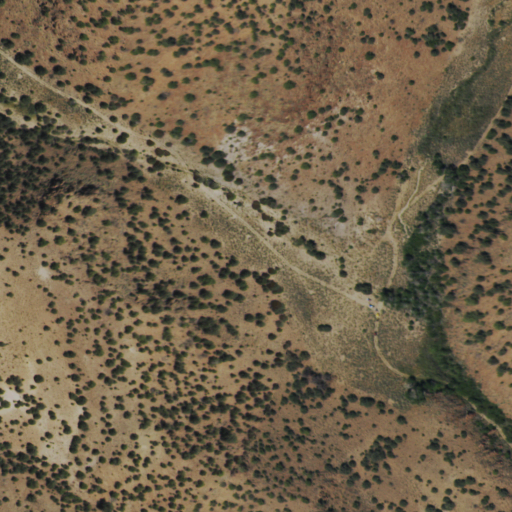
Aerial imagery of valley in Nevada named Kellys Mine Canyon containing shrub and evergreen forest